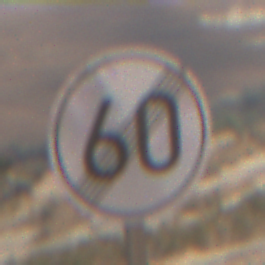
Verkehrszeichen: EndeGeschwindigkeit60
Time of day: Midday
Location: Outdoor (Nature)
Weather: PartlyCloudy
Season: NotSpecified
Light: Natural